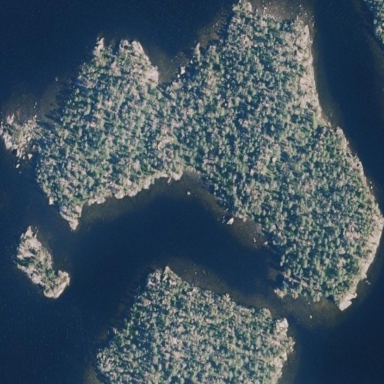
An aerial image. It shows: Islet.